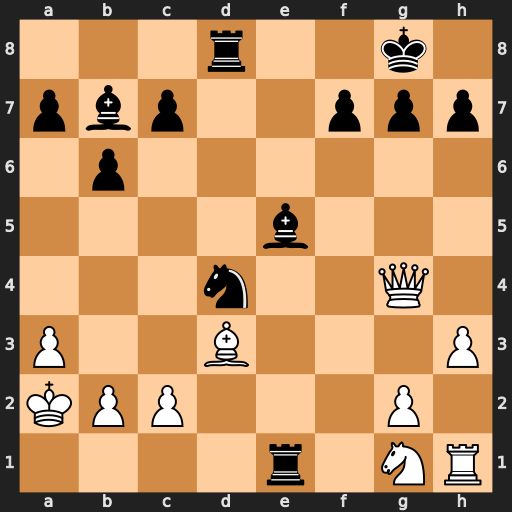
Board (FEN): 3r2k1/pbp2ppp/1p6/4b3/3n2Q1/P2B3P/KPP3P1/4r1NR
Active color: w
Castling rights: -
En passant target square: -
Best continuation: Qh4 Bd5+ c4